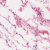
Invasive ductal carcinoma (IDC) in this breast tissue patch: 0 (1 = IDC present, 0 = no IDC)